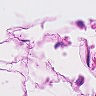
Metastatic tissue present: no